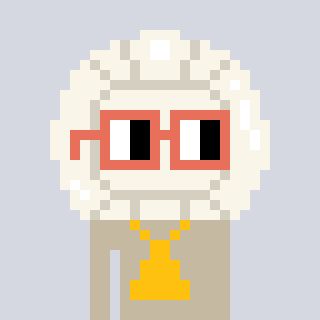
a pixel art character with square orange glasses, a volleyball-shaped head and a bege-colored body on a cool background